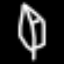
Label: leaf